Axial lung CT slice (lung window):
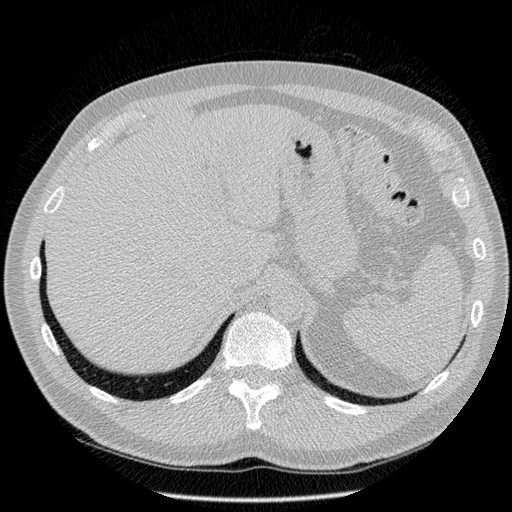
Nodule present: no